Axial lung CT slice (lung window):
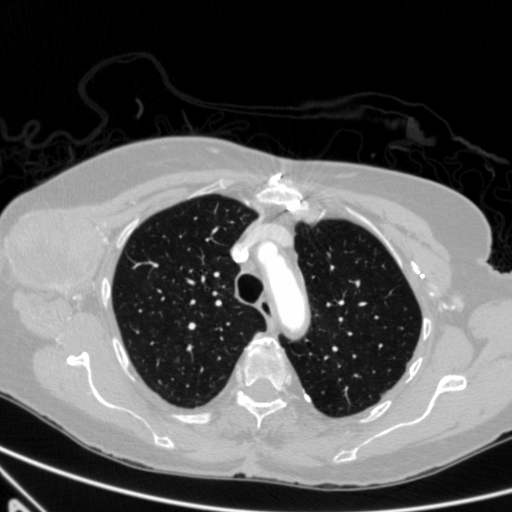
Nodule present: no